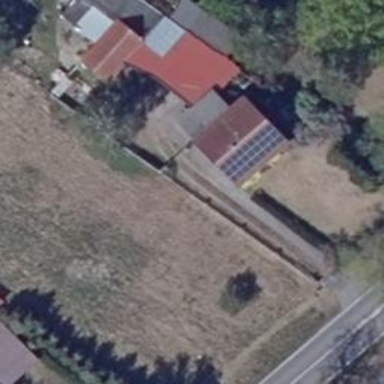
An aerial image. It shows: Small solar photovoltaic panel generator is producing electricity.